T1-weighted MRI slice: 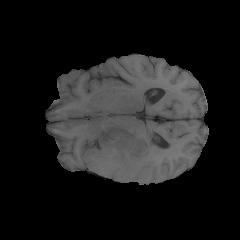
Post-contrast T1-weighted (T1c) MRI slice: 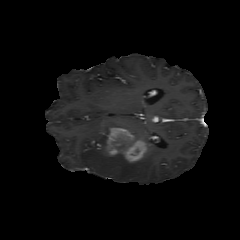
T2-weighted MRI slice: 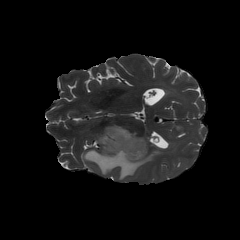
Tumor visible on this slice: yes